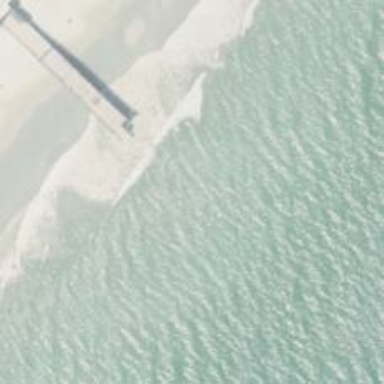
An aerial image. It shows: Man-made pier.